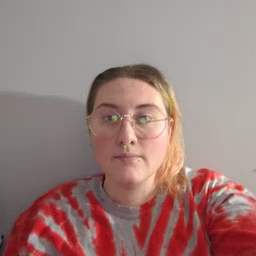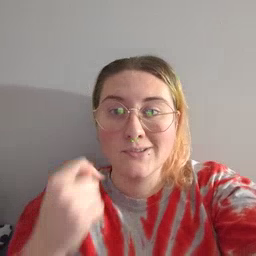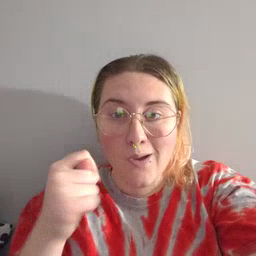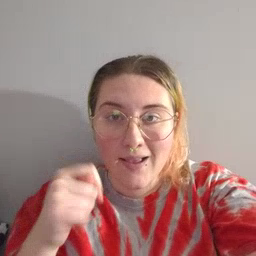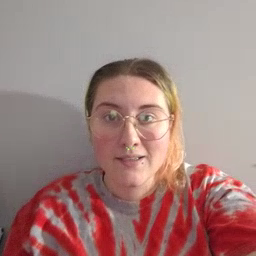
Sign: toy